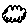
Label: cloud